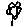
Label: flower